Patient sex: M
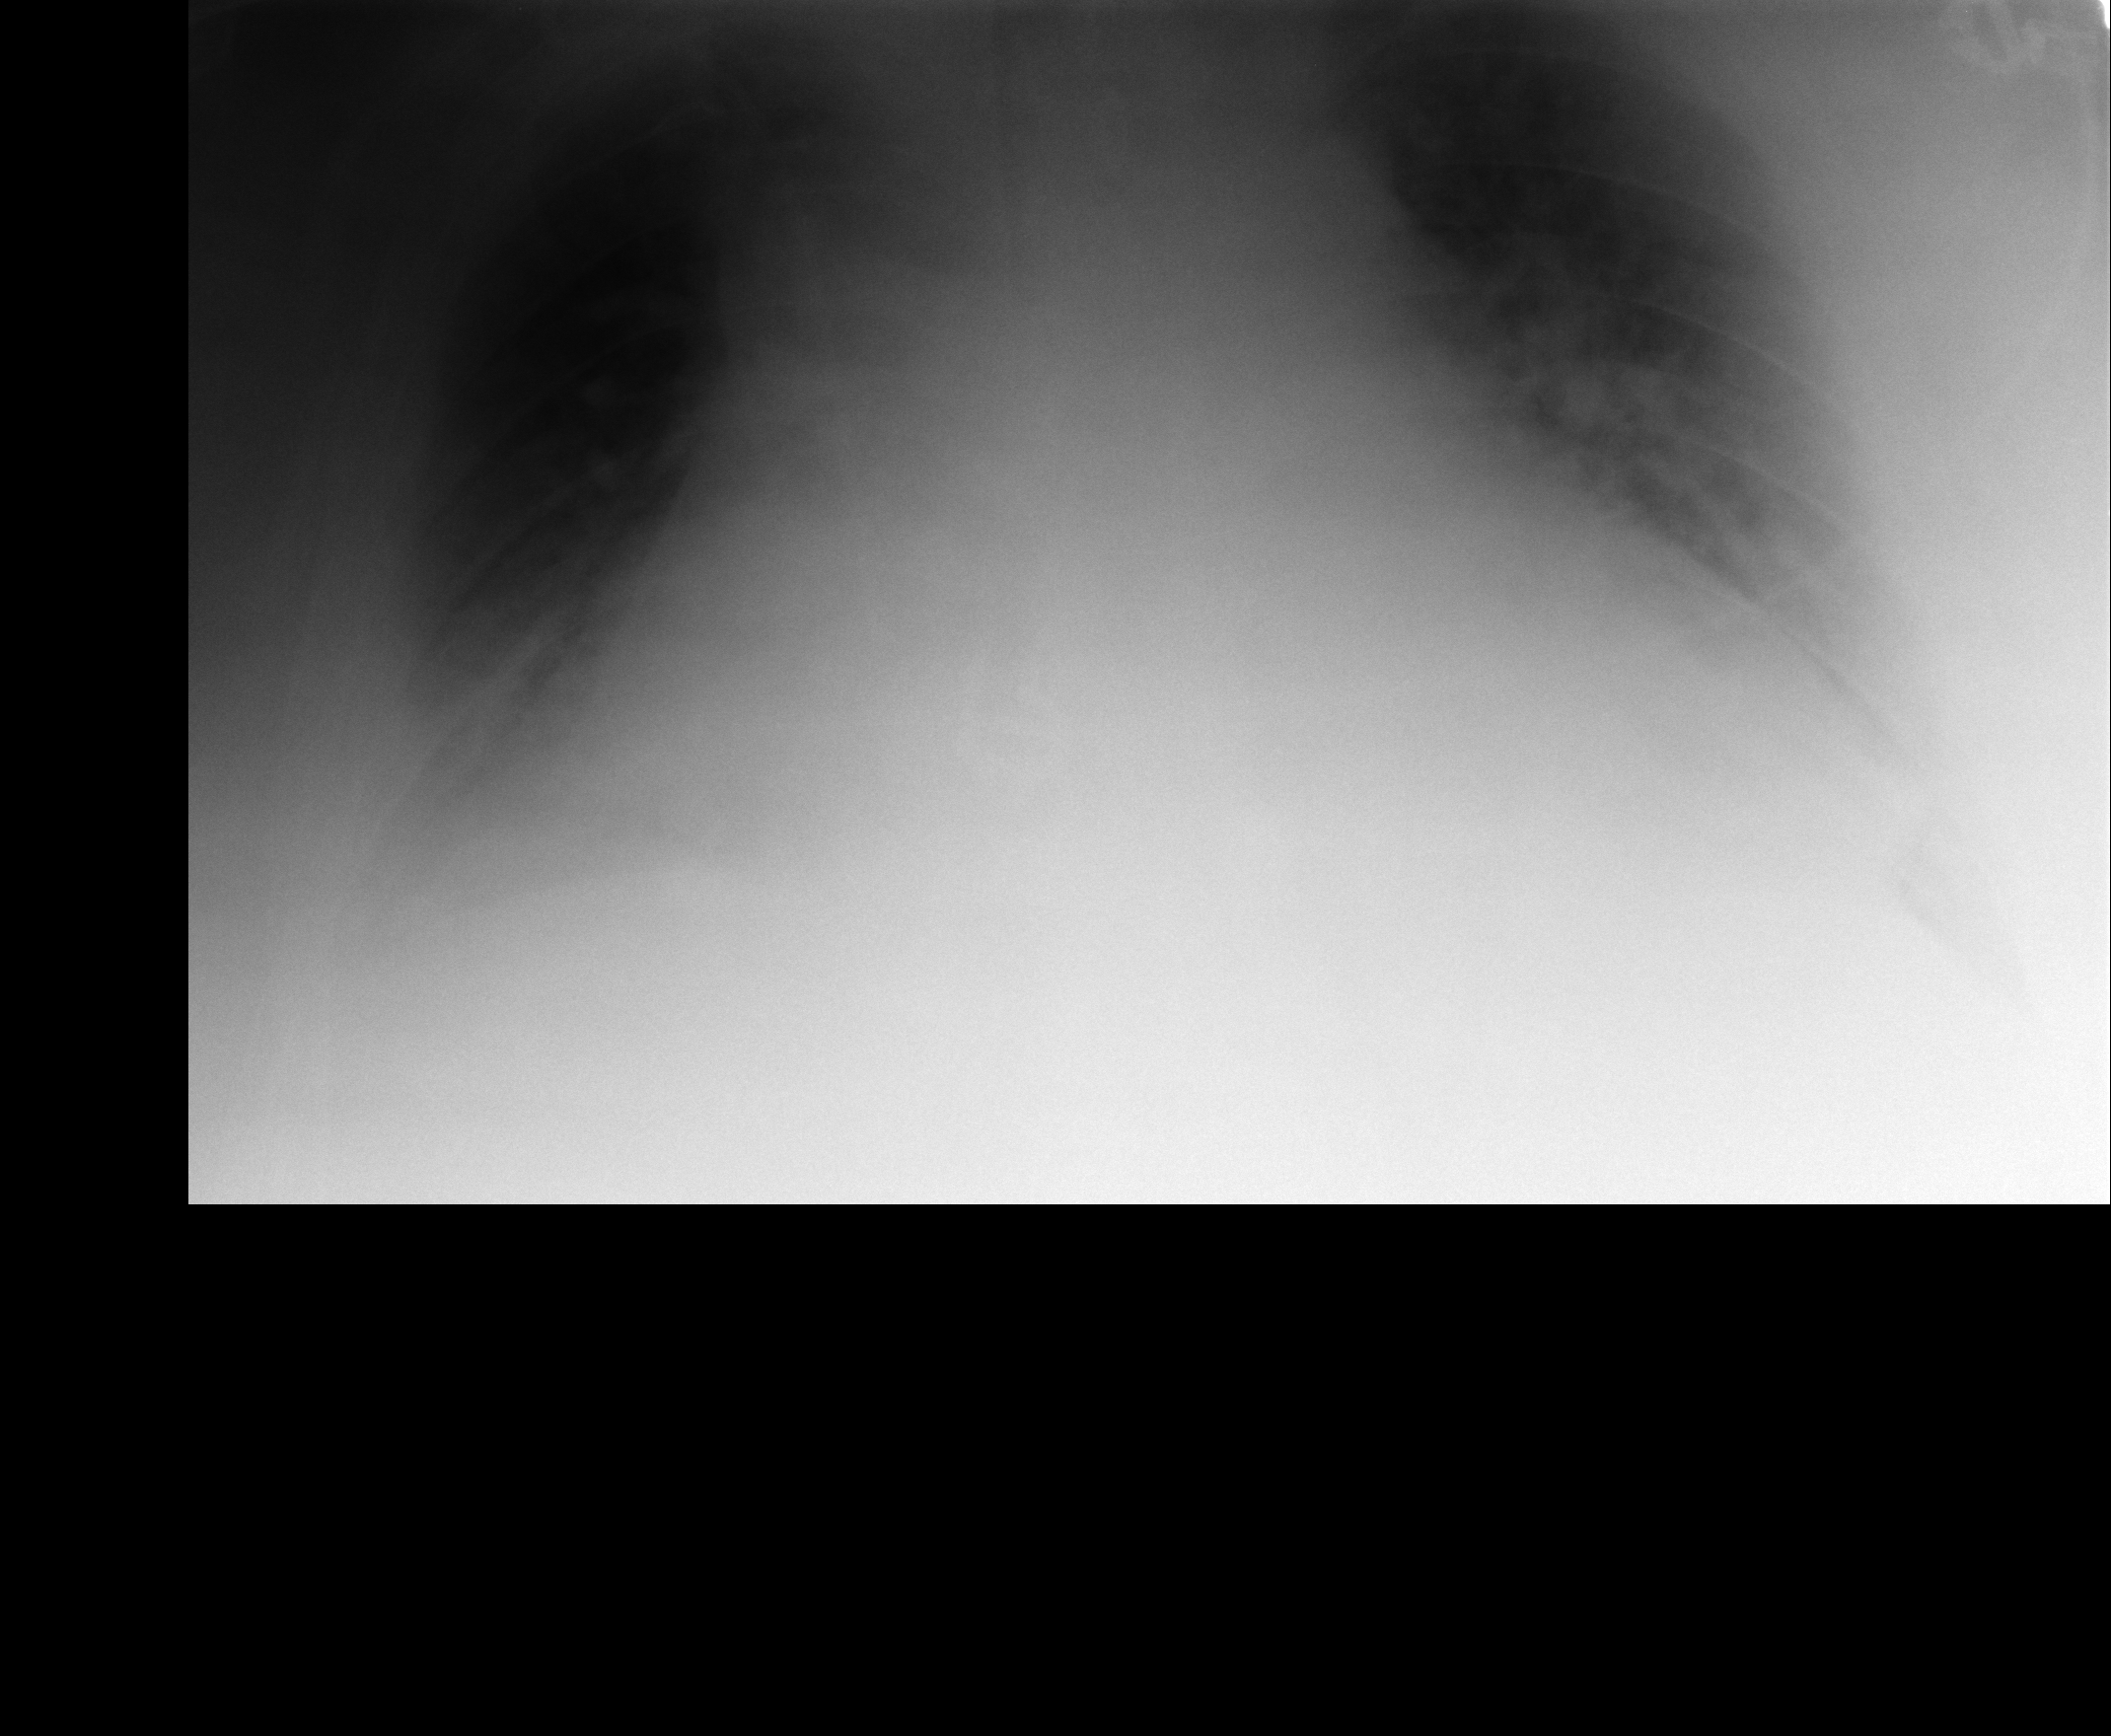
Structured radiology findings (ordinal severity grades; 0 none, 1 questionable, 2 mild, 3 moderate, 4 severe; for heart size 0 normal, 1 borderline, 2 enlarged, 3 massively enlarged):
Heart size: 2
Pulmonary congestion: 0
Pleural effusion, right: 1
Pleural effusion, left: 0
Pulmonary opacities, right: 1
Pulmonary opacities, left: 0
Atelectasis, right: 2
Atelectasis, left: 1